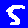
Digit: 5